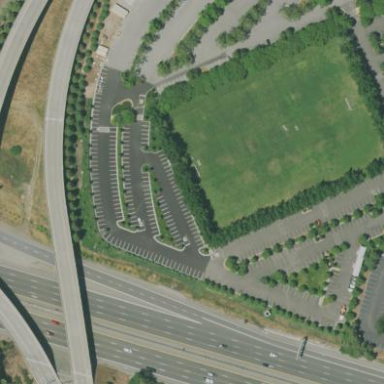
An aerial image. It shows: Soccer pitch for leisureland activities.